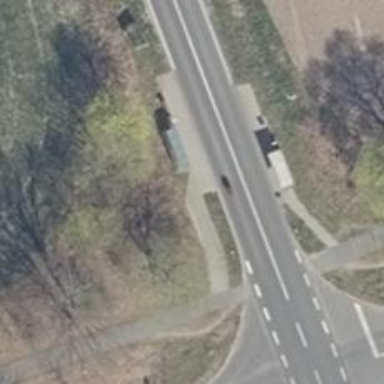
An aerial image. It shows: Footway.